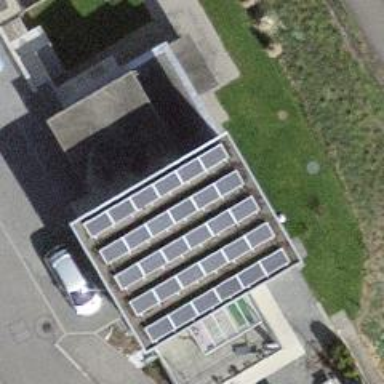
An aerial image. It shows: Solar power generator.